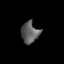
Tissue: prostate
Cell type: T cells
Senescence score: 0.2777
Nuclear area (px): 359
Mean DAPI intensity: 95.162